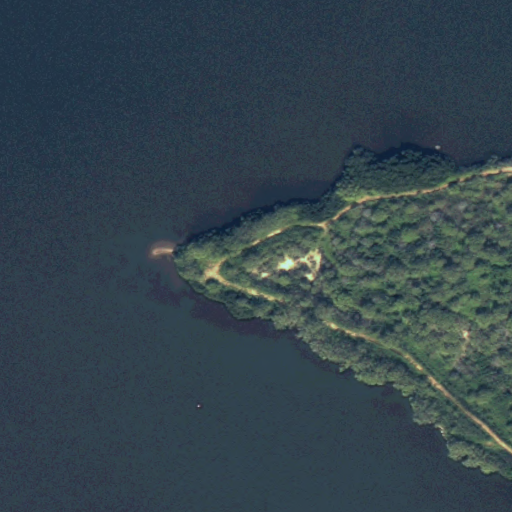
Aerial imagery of cape in Hawaii named Intrepid Point containing only unknown